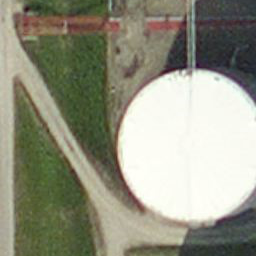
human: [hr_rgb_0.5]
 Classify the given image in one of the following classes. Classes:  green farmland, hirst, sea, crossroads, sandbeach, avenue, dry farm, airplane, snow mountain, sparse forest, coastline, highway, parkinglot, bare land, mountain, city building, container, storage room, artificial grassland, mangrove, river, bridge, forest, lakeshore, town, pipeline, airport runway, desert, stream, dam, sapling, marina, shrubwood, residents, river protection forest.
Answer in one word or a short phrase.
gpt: storage room